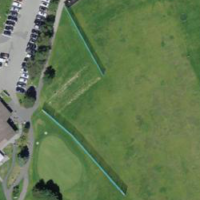
EUNIS habitat code: 53
Species observed at this site:
Sorbus aucuparia